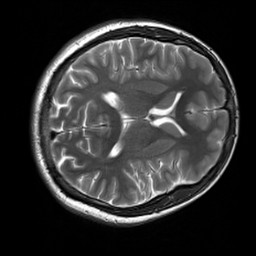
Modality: T2w
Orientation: axial
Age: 28
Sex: male
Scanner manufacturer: siemens
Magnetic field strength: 3 T
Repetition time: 7 s
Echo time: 0.09 s